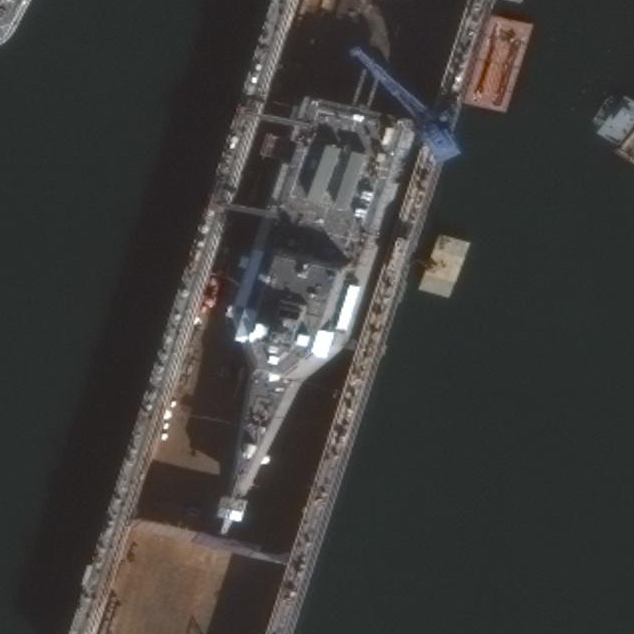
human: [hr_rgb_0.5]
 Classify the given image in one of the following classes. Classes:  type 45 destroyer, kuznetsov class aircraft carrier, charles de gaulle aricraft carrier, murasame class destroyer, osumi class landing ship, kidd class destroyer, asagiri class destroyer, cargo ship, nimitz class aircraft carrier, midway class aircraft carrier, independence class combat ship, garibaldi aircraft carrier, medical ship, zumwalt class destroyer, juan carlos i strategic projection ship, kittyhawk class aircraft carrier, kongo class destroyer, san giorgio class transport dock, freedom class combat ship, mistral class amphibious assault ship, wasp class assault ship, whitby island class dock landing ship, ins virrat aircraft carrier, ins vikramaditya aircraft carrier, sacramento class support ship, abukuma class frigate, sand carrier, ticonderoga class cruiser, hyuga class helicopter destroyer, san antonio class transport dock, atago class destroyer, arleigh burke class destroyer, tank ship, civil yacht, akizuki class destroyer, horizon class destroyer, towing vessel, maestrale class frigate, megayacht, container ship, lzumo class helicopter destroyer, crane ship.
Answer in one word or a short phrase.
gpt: Independence class combat ship